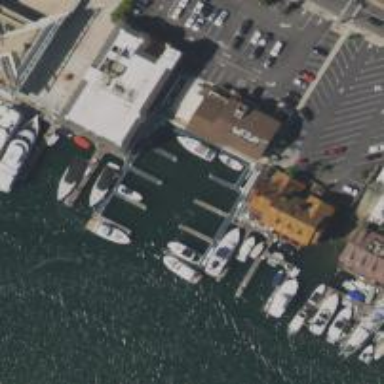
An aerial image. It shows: Man-made pier.